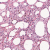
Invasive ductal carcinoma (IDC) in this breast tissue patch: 0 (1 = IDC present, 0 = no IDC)